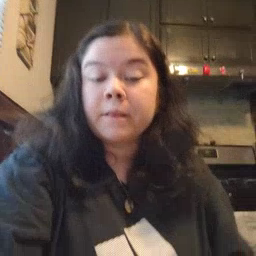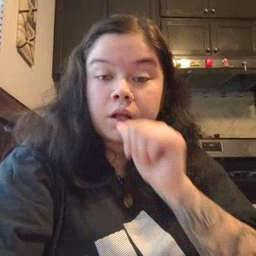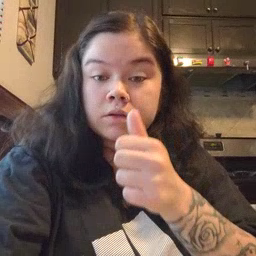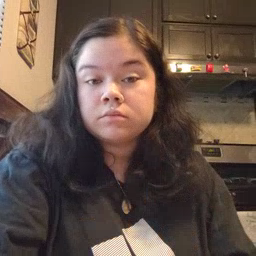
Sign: nuts